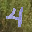
Label: 4